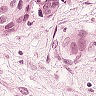
Metastatic tissue present: yes